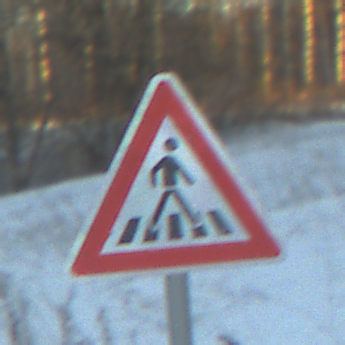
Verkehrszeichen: FussgaengerueberwegLinks
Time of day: SunriseSunset
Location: Outdoor (Nature)
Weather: Clear
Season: Winter
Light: Natural